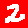
Digit: 2